Question: Hi i want to draw cross hair on this barchar .Can somone help me.I jst want the cross hair to print X and y cordinates where my mouse is pointing or clicking.I m fine even if the cross hair prints X and Y cordinates on console .here's my code
'''
import java.awt.Color;
import java.awt.Dimension;
import java.io.BufferedReader;
import java.io.FileReader;
import java.text.DateFormat;
import java.text.DecimalFormat;
import java.text.SimpleDateFormat;
import java.util.Date;
import java.util.StringTokenizer;
import javax.swing.JPanel;
import org.jfree.chart.ChartColor;
import org.jfree.chart.ChartPanel;
import org.jfree.chart.ChartUtilities;
import org.jfree.chart.JFreeChart;
import org.jfree.chart.axis.DateAxis;
import org.jfree.chart.axis.NumberAxis;
import org.jfree.chart.labels.StandardXYToolTipGenerator;
import org.jfree.chart.plot.CombinedDomainXYPlot;
import org.jfree.chart.plot.Marker;
import org.jfree.chart.plot.ValueMarker;
import org.jfree.chart.plot.XYPlot;
import org.jfree.chart.renderer.xy.HighLowRenderer;
import org.jfree.chart.renderer.xy.StandardXYBarPainter;
import org.jfree.chart.renderer.xy.XYBarRenderer;
import org.jfree.chart.renderer.xy.XYItemRenderer;
import org.jfree.data.time.Day;
import org.jfree.data.time.TimeSeries;
import org.jfree.data.time.TimeSeriesCollection;
import org.jfree.data.time.ohlc.OHLCSeries;
import org.jfree.data.time.ohlc.OHLCSeriesCollection;
import org.jfree.data.xy.IntervalXYDataset;
import org.jfree.data.xy.OHLCDataset;
import org.jfree.ui.ApplicationFrame;
import org.jfree.ui.RefineryUtilities;
public class PriceVolumeChart2 extends ApplicationFrame {
final static String filename = "D:\CL.txt";
/**
* Default constructor
*/
public PriceVolumeChart2(String title) {
super(title);
JPanel panel = createDemoPanel();
panel.setPreferredSize(new Dimension(1200, 800));
setContentPane(panel);
}
private static OHLCDataset createPriceDataset(String filename) {
// the following data is taken from http://finance.yahoo.com/
// for demo purposes...
OHLCSeries s1 = new OHLCSeries(filename);
try {
BufferedReader in = new BufferedReader(new FileReader(filename));
DateFormat df = new SimpleDateFormat("MM/dd/yyyy");
String inputLine;
in.readLine();
while ((inputLine = in.readLine()) != null) {
StringTokenizer st = new StringTokenizer(inputLine, ",");
Date date = df.parse(st.nextToken());
double open = Double.parseDouble(st.nextToken());
double high = Double.parseDouble(st.nextToken());
double low = Double.parseDouble(st.nextToken());
double close = Double.parseDouble(st.nextToken());
s1.add(new Day(date), open, high, low, close);
//t1.add(new Day(date), close);
}
in.close();
} catch (Exception e) {
e.printStackTrace();
}
OHLCSeriesCollection dataset = new OHLCSeriesCollection();
dataset.addSeries(s1);
return dataset;
}
private static JFreeChart createCombinedChart() {
OHLCDataset data1 = createPriceDataset(filename);
System.out.println(data1.getItemCount(0));
HighLowRenderer renderer1 = new HighLowRenderer();
renderer1.setTickLength(3);
renderer1.setBaseToolTipGenerator(new StandardXYToolTipGenerator
(StandardXYToolTipGenerator.DEFAULT_TOOL_TIP_FORMAT,
new SimpleDateFormat("d-MMM-yyyy"), new DecimalFormat("0.00")));
renderer1.setSeriesPaint(0, Color.blue);
DateAxis domainAxis = new DateAxis("Date");
NumberAxis rangeAxis = new NumberAxis("Price");
rangeAxis.setNumberFormatOverride(new DecimalFormat("$0.00"));
rangeAxis.setAutoRange(true);
rangeAxis.setAutoRangeIncludesZero(false);
ChartColor chartColor=new ChartColor(0, 0, 0);
XYPlot plot1 = new XYPlot(data1, domainAxis, rangeAxis, renderer1);
plot1.getRangeCrosshairPaint();
plot1.setRangePannable(true);
JFreeChart chart = new JFreeChart("NSE NIFTY", JFreeChart.DEFAULT_TITLE_FONT, plot1, false);
//ChartUtilities.applyCurrentTheme(chart);
return chart;
}
// create a panel
public static JPanel createDemoPanel() {
JFreeChart chart = createCombinedChart();
return new ChartPanel(chart);
}
public static void main(String[] args) {
// TODO code application logic here
PriceVolumeChart2 demo = new PriceVolumeChart2("JFreeChart");
demo.pack();
RefineryUtilities.centerFrameOnScreen(demo);
demo.setVisible(true);
}
// Download data from web
}
'''
this is my output.N i want crosshair to tell me the x and y coordinates according to given values in X and Y axis

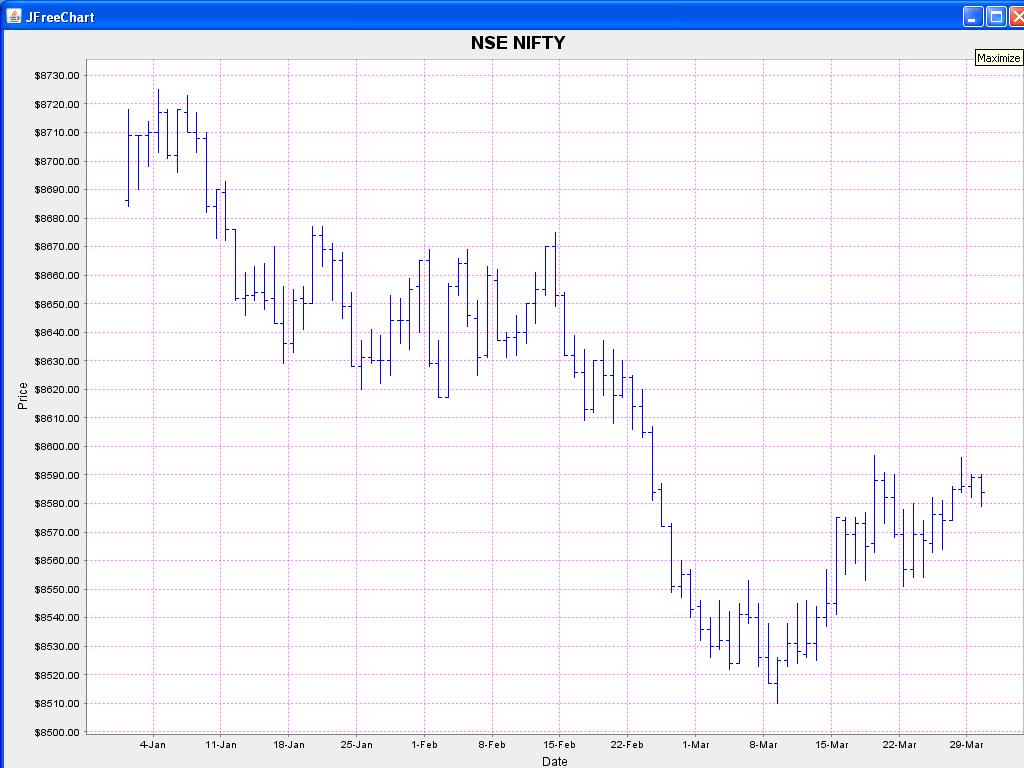
Answer: Hey guys i found the answer to this ..Thanks trashgod for helping me out..The following code helps to draw a barchart with a moving cross hair and the y coordinate is displayed on a JLabel.The CL.txt file contains nothing but date,open,close,high,low (all are double values).
'''
import java.awt.Color;
import java.awt.Point;
import java.awt.geom.Point2D;
import java.awt.geom.Rectangle2D;
import java.io.BufferedReader;
import java.io.FileReader;
import java.text.DateFormat;
import java.text.DecimalFormat;
import java.text.SimpleDateFormat;
import java.util.Date;
import java.util.StringTokenizer;
import javax.swing.JLabel;
import org.jfree.chart.ChartColor;
import org.jfree.chart.ChartFactory;
import org.jfree.chart.ChartMouseEvent;
import org.jfree.chart.ChartMouseListener;
import org.jfree.chart.ChartPanel;
import org.jfree.chart.JFreeChart;
import org.jfree.chart.axis.DateAxis;
import org.jfree.chart.axis.NumberAxis;
import org.jfree.chart.axis.ValueAxis;
import org.jfree.chart.labels.StandardXYToolTipGenerator;
import org.jfree.chart.plot.PlotOrientation;
import org.jfree.chart.plot.XYPlot;
import org.jfree.chart.renderer.xy.HighLowRenderer;
import org.jfree.data.time.Day;
import org.jfree.data.time.ohlc.OHLCSeries;
import org.jfree.data.time.ohlc.OHLCSeriesCollection;
import org.jfree.data.xy.OHLCDataset;
import org.jfree.data.xy.XYDataset;
import org.jfree.data.xy.XYSeries;
import org.jfree.data.xy.XYSeriesCollection;
import org.jfree.ui.ApplicationFrame;
import org.jfree.ui.RectangleEdge;
import org.jfree.ui.RefineryUtilities;
/**
* An example showing how to convert the mouse location to chart coordinates.
*/
public class MouseListenerDemo4 extends ApplicationFrame
implements ChartMouseListener {
private JFreeChart chart;
private ChartPanel chartPanel;
private JLabel priceLabel;
public MouseListenerDemo4(String title) {
super(title);
priceLabel=new JLabel("");
priceLabel.setBounds(5000, 5, 50, 20);
String chartTitle = "Mouse Listener Demo 4";
String file="D:\CL.txt";
OHLCDataset data2 = createPriceDataset(file);
System.out.println(data2.getItemCount(0));
HighLowRenderer renderer1 = new HighLowRenderer();
renderer1.setTickLength(3);
renderer1.setBaseToolTipGenerator(new StandardXYToolTipGenerator
(StandardXYToolTipGenerator.DEFAULT_TOOL_TIP_FORMAT,
new SimpleDateFormat("d-MMM-yyyy"), new DecimalFormat("0.00")));
renderer1.setSeriesPaint(0, Color.blue);
DateAxis domainAxis = new DateAxis("Date");
NumberAxis rangeAxis = new NumberAxis("Price");
rangeAxis.setNumberFormatOverride(new DecimalFormat("$0.00"));
rangeAxis.setAutoRange(true);
rangeAxis.setAutoRangeIncludesZero(false);
ChartColor chartColor=new ChartColor(0, 0, 0);
XYPlot plot1 = new XYPlot(data2, domainAxis, rangeAxis, renderer1);
plot1.getRangeCrosshairPaint();
plot1.setBackgroundPaint(Color.white);
plot1.setDomainGridlinePaint(Color.magenta);
plot1.setRangeGridlinePaint(Color.magenta);
plot1.setRangePannable(true);
plot1.setRangeCrosshairVisible(true);
plot1.setRangeCrosshairValue(4000, true);
plot1.setRangeCrosshairLockedOnData(true);
plot1.setRangeCrosshairVisible(true);
this.chart = new JFreeChart("", JFreeChart.DEFAULT_TITLE_FONT, plot1, false);
chartPanel = new ChartPanel(this.chart);
chartPanel.setPreferredSize(new java.awt.Dimension(1000, 500));
chartPanel.setMouseZoomable(true, false);
chartPanel.addChartMouseListener(this);
setContentPane(chartPanel);
priceLabel.setBackground(Color.cyan);
chartPanel.add(priceLabel);
priceLabel.setVisible(true);
priceLabel.setText("");
}
private static OHLCDataset createPriceDataset(String filename) {
// the following data is taken from http://finance.yahoo.com/
// for demo purposes...
OHLCSeries s1 = new OHLCSeries(filename);
try {
BufferedReader in = new BufferedReader(new FileReader(filename));
DateFormat df = new SimpleDateFormat("MM/dd/yyyy");
String inputLine;
in.readLine();
while ((inputLine = in.readLine()) != null) {
StringTokenizer st = new StringTokenizer(inputLine, ",");
Date date = df.parse(st.nextToken());
double open = Double.parseDouble(st.nextToken());
double high = Double.parseDouble(st.nextToken());
double low = Double.parseDouble(st.nextToken());
double close = Double.parseDouble(st.nextToken());
double volume = Double.parseDouble(st.nextToken());
s1.add(new Day(date), open, high, low, close);
//t1.add(new Day(date), close);
}
in.close();
} catch (Exception e) {
e.printStackTrace();
}
OHLCSeriesCollection dataset = new OHLCSeriesCollection();
dataset.addSeries(s1);
return dataset;
}
/**
* Creates a sample dataset.
*
* @return The dataset.
*/
/**
* Receives chart mouse click events.
*
* @param event the event.
*/
public void chartMouseClicked(ChartMouseEvent event) {
int mouseX = event.getTrigger().getX();
int mouseY = event.getTrigger().getY();
System.out.println("x = " + mouseX + ", y = " + mouseY);
Point2D p = chartPanel.translateScreenToJava2D(
new Point(mouseX, mouseY));
XYPlot plot = (XYPlot) chart.getPlot();
Rectangle2D plotArea = this.chartPanel.getChartRenderingInfo().getPlotInfo().getDataArea();
ValueAxis domainAxis = plot.getDomainAxis();
RectangleEdge domainAxisEdge = plot.getDomainAxisEdge();
ValueAxis rangeAxis = plot.getRangeAxis();
RectangleEdge rangeAxisEdge = plot.getRangeAxisEdge();
double chartX = domainAxis.java2DToValue(p.getX(), plotArea,
domainAxisEdge);
double chartY = rangeAxis.java2DToValue(p.getY(), plotArea,
rangeAxisEdge);
this.chartPanel.setHorizontalAxisTrace(true);
this.chartPanel.setVerticalAxisTrace(true);
System.out.println("Chart: x = " + chartX + ", y = " + (int)chartY);
priceLabel.setText(""+(int)chartY);
}
/**
* Receives chart mouse moved events.
*
* @param event the event.
*/
public void chartMouseMoved(ChartMouseEvent event) {
// ignore
}
/**
* Starting point for the demonstration application.
*
* @param args ignored.
*/
public static void main(String[] args) {
MouseListenerDemo4 demo = new MouseListenerDemo4(
"Mouse Listener Demo 4");
demo.pack();
RefineryUtilities.centerFrameOnScreen(demo);
demo.setVisible(true);
}
'''
}